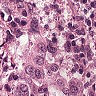
Metastatic tissue present: yes